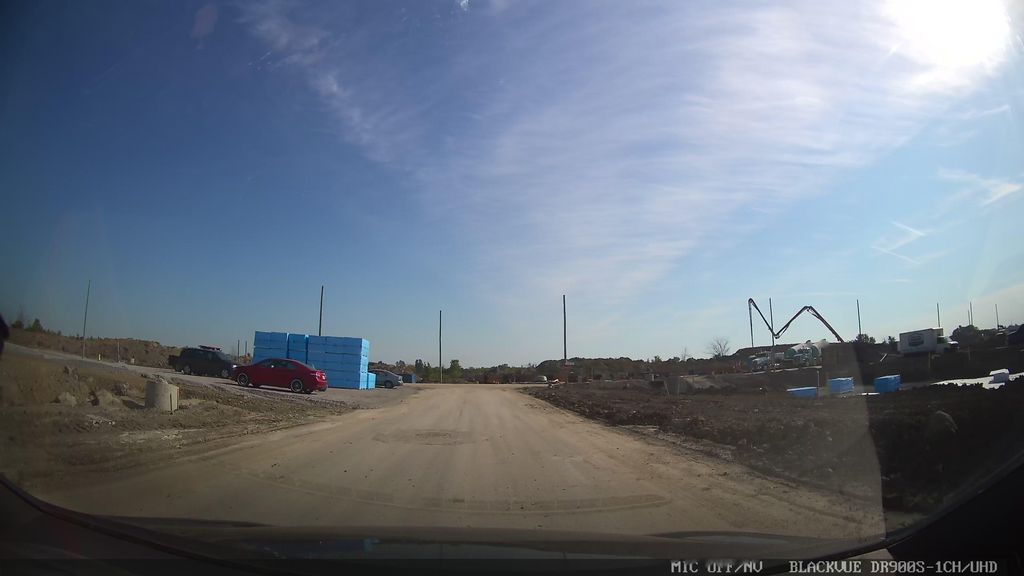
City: ottawa-gatineau